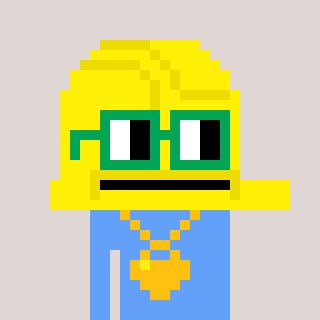
a pixel art character with square green glasses, a construction helmet-shaped head and a blue-colored body on a warm background